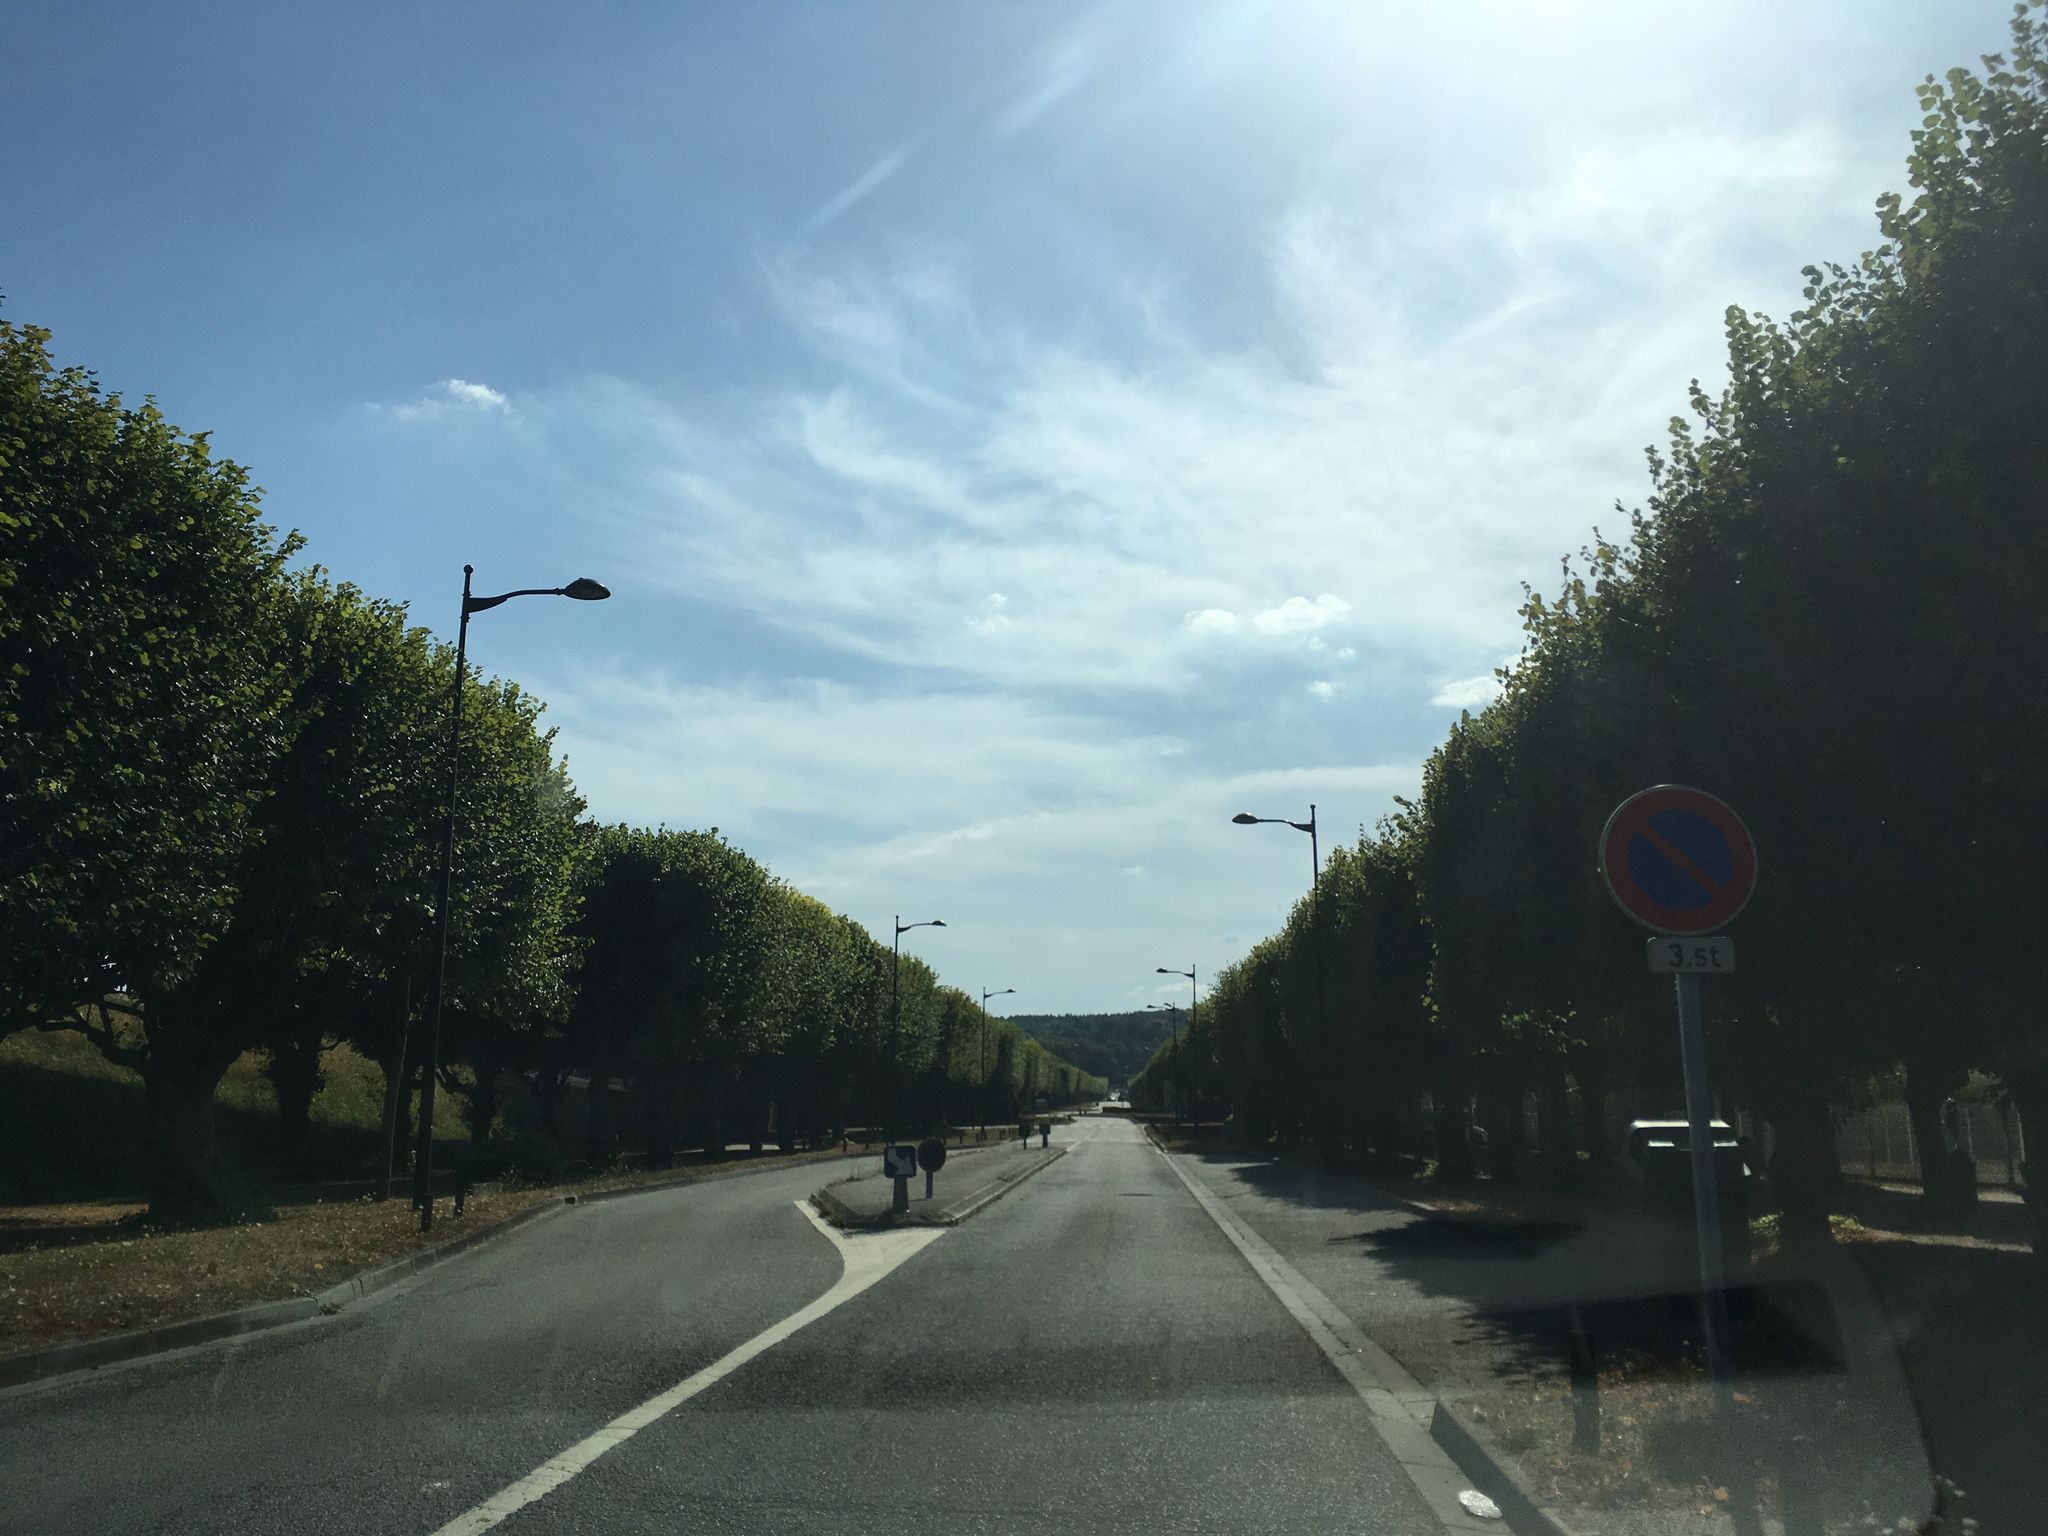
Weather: clear
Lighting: day
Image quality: good
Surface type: driving surface
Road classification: residential, unclassified
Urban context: dense urban cluster
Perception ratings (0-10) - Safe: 5.34, Lively: 4.61, Beautiful: 8.05, Boring: 5.38, Depressing: 4.83, Wealthy: 2.88